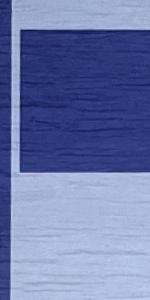
Label: Empty